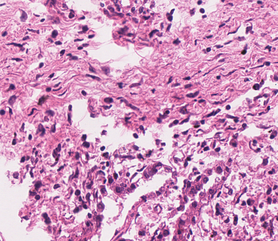
Tumor epithelial tissue: no
Tumor-associated stroma tissue: no
Normal tissue: yes